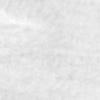
Label: no_change